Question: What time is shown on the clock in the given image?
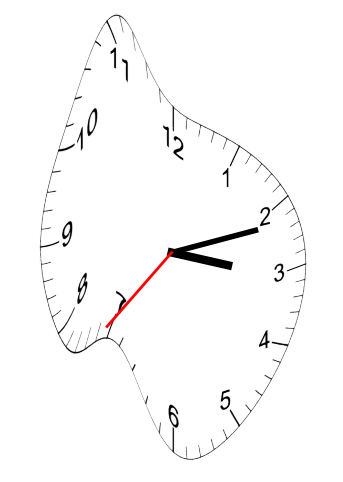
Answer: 03:11:36